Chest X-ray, PA view. Patient: 52 years old, sex M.
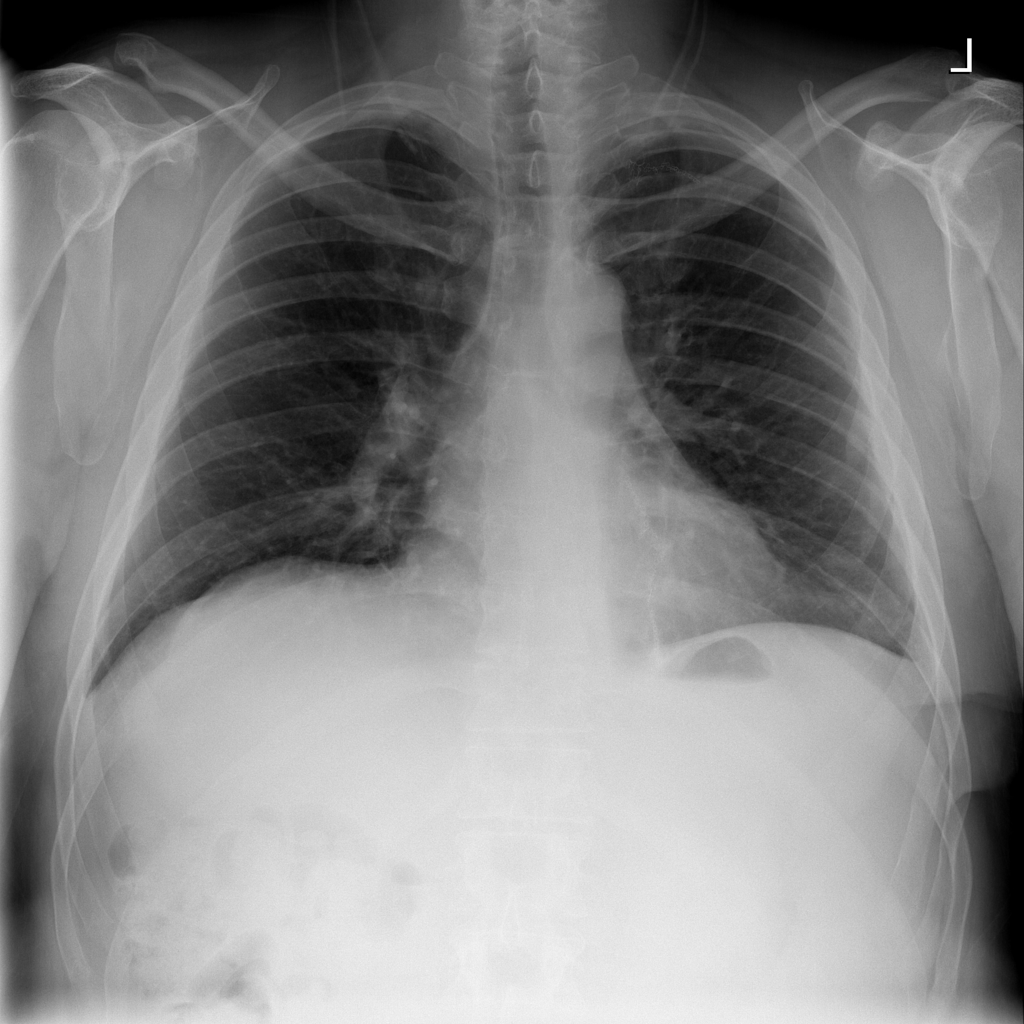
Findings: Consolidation